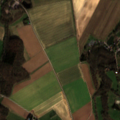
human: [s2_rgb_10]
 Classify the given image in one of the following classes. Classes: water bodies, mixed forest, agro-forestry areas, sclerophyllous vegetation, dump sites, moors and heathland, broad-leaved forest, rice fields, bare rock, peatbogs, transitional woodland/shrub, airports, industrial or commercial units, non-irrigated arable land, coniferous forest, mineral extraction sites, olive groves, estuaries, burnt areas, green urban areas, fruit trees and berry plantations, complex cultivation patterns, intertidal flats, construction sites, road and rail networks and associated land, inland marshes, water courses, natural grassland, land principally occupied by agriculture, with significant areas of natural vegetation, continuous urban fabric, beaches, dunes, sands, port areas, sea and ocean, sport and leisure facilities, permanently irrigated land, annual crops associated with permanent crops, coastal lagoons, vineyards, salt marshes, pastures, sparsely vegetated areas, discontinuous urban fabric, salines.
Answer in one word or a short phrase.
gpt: discontinuous urban fabric, non-irrigated arable land, pastures, broad-leaved forest